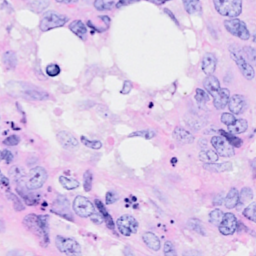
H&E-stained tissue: Breast